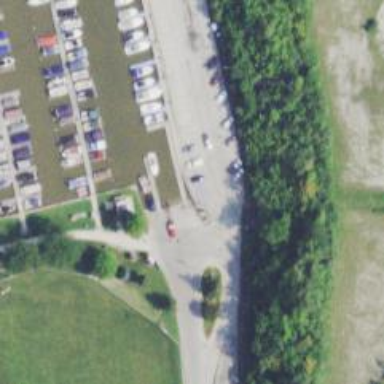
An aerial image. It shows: Slipway on service road for leisure land activities.